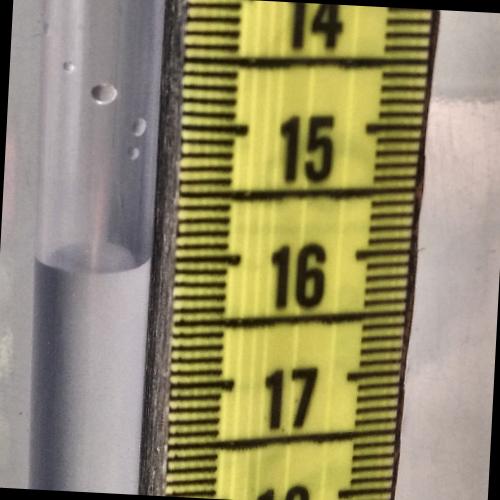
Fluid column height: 16.0 cm